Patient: sex F, age 72
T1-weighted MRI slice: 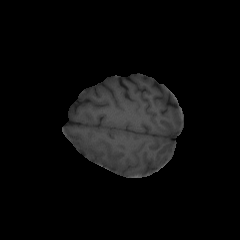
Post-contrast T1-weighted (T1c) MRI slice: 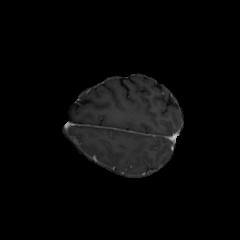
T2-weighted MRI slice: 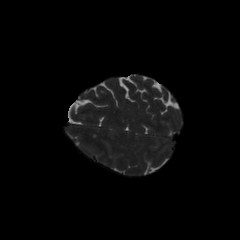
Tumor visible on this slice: no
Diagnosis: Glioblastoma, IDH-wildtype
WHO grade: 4